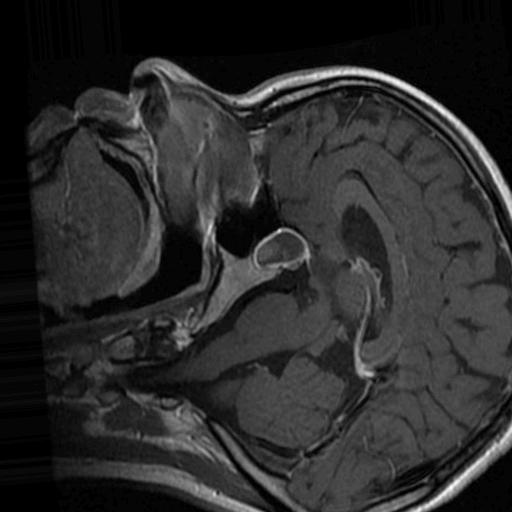
Label: brain_tumor